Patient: sex F, age 63
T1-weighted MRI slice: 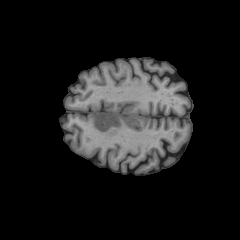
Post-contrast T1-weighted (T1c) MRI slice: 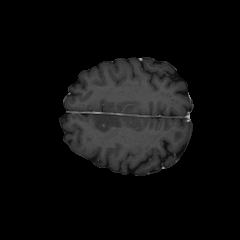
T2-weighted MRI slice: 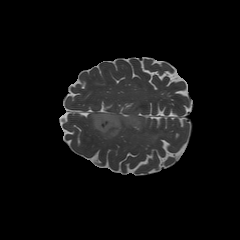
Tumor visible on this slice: yes
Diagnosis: Glioblastoma, IDH-wildtype
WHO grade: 4